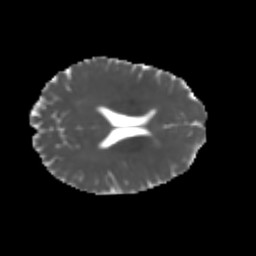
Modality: MD
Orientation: axial
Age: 23
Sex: male
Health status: healthy